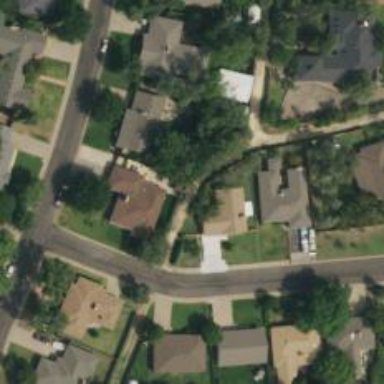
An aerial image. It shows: Alleyway designated as service road.